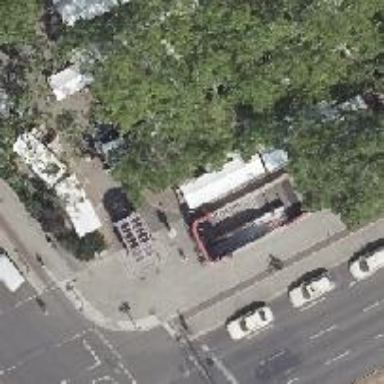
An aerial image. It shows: Taxi stand.